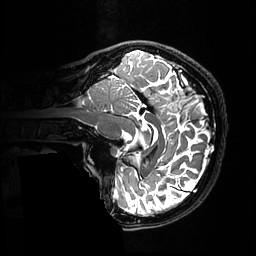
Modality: T2w
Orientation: sagittal
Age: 34
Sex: female
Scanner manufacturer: ge
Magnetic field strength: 3 T
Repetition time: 3.202 s
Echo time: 0.06568 s